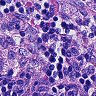
Metastatic tissue present: no